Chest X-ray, AP view. Patient: 30 years old, sex F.
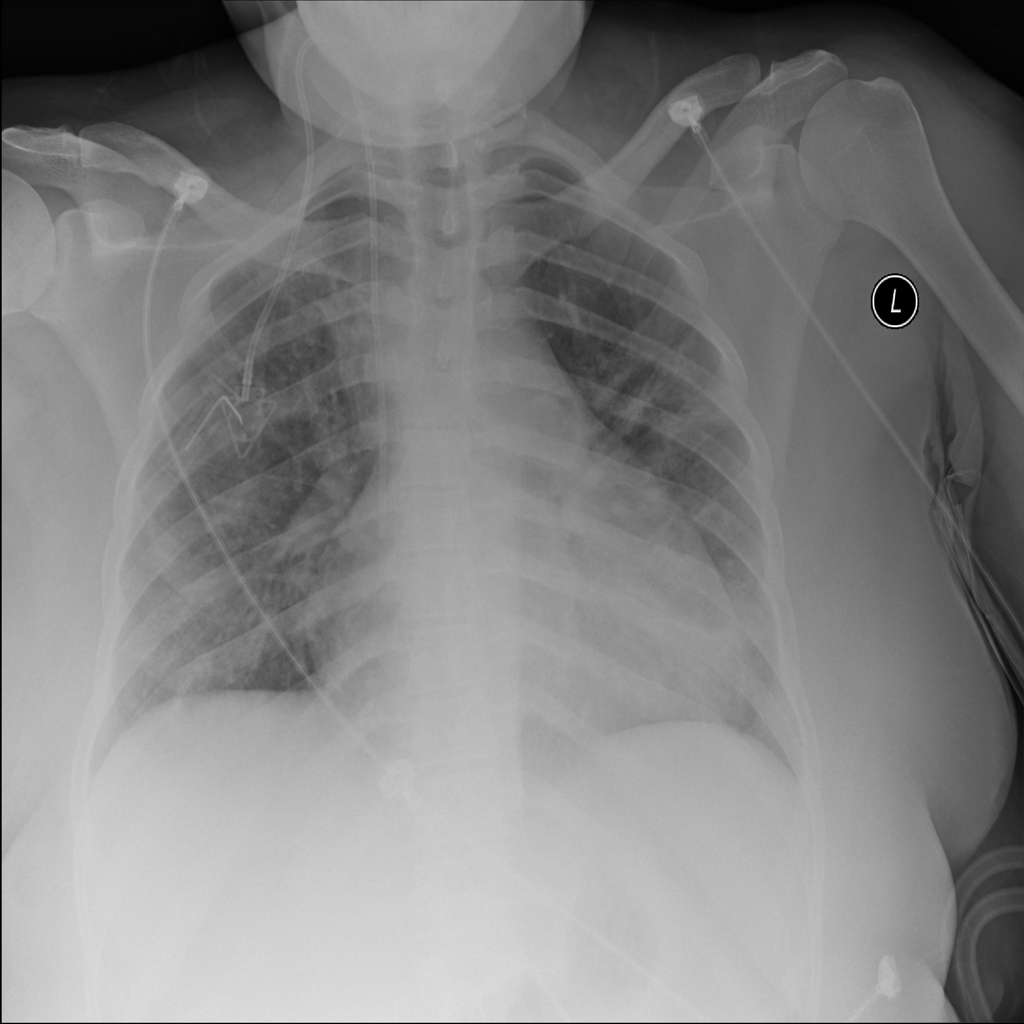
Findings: No Finding